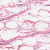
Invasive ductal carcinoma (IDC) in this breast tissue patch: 0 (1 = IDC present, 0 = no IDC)